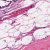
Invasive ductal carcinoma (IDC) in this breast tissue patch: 0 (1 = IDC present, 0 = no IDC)